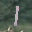
Label: 1